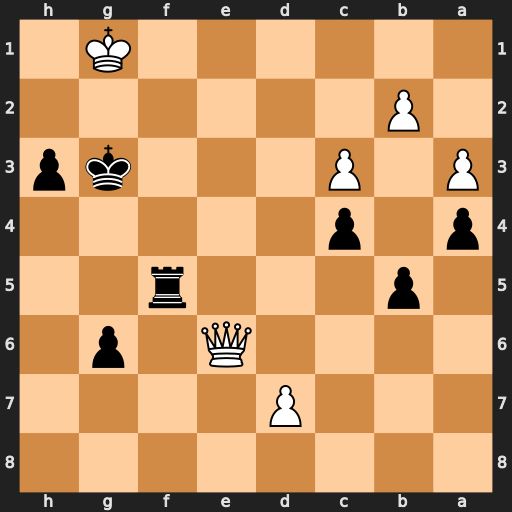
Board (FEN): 8/3P4/4Q1p1/1p3r2/p1p5/P1P3kp/1P6/6K1
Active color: b
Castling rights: -
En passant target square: -
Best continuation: h2+ Kh1 Rf1#